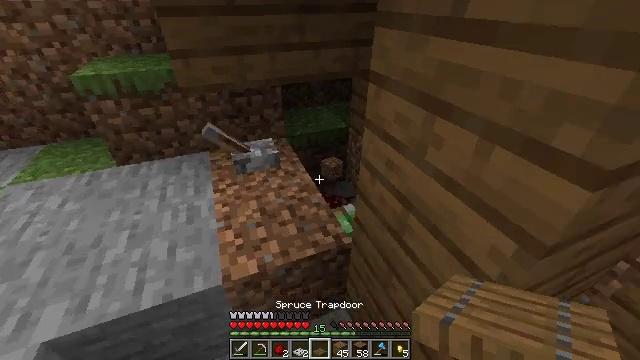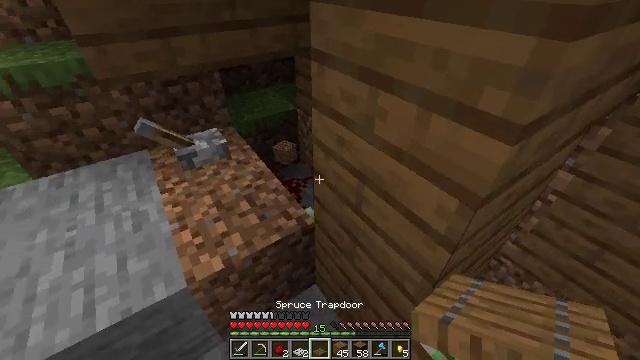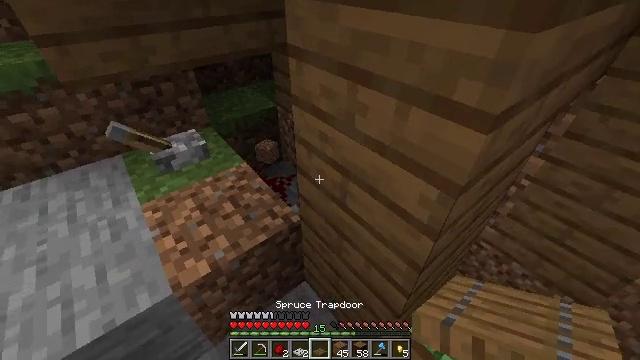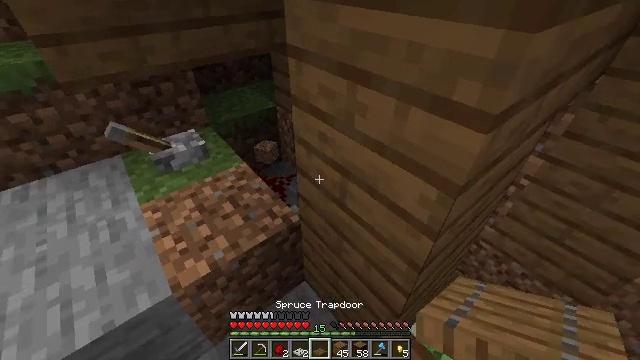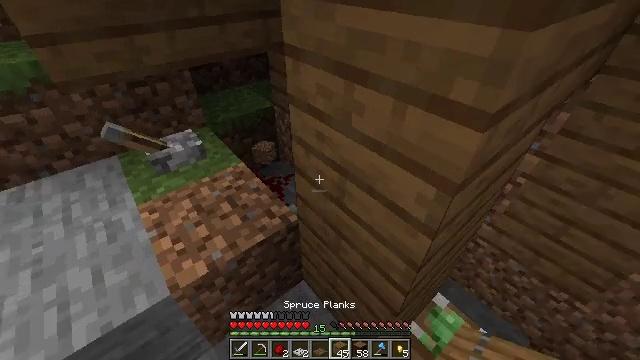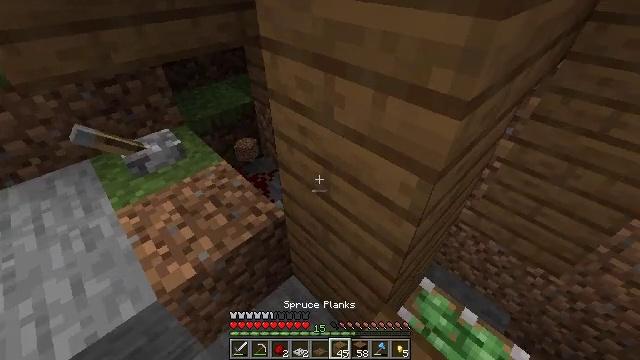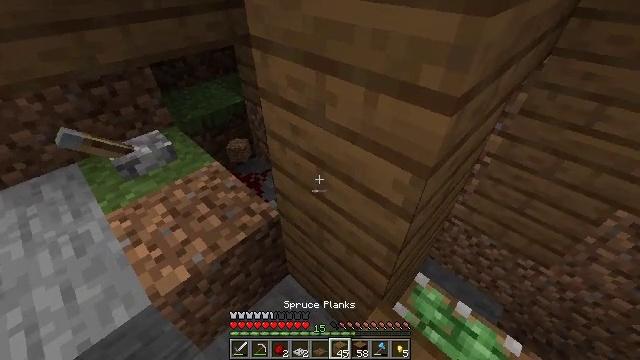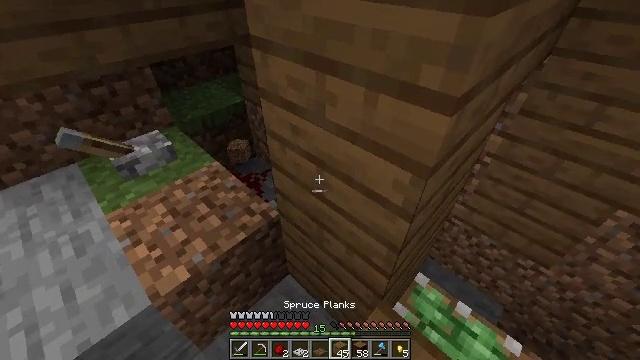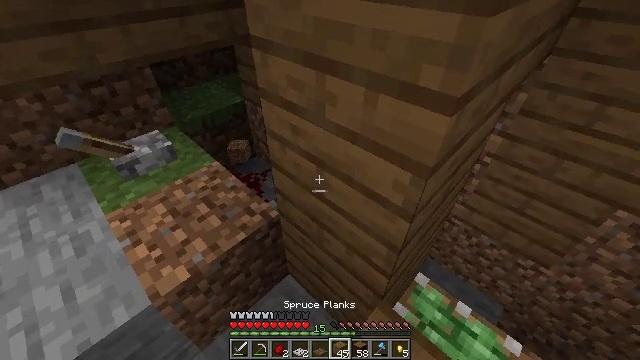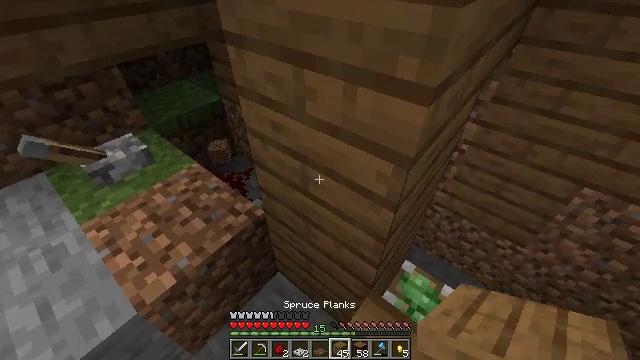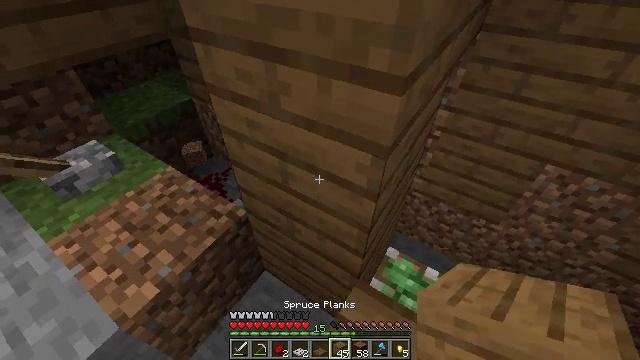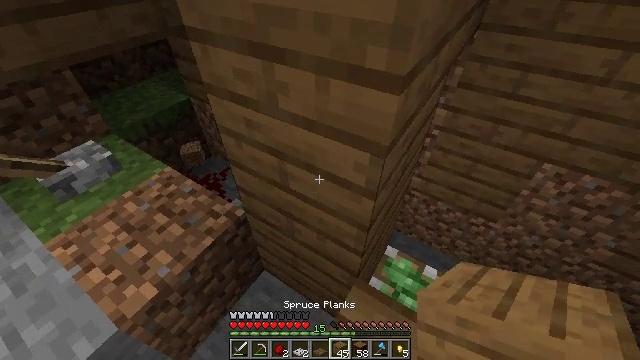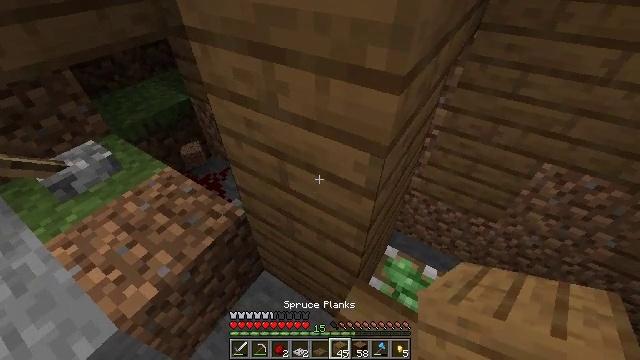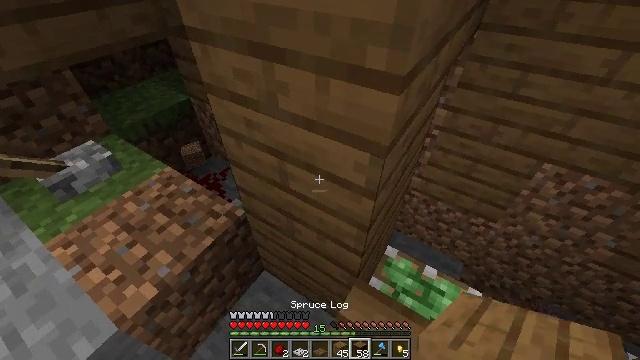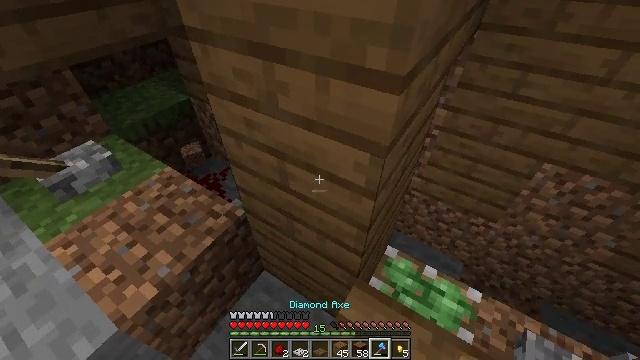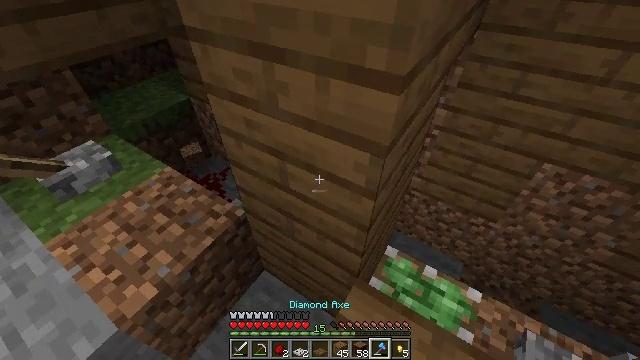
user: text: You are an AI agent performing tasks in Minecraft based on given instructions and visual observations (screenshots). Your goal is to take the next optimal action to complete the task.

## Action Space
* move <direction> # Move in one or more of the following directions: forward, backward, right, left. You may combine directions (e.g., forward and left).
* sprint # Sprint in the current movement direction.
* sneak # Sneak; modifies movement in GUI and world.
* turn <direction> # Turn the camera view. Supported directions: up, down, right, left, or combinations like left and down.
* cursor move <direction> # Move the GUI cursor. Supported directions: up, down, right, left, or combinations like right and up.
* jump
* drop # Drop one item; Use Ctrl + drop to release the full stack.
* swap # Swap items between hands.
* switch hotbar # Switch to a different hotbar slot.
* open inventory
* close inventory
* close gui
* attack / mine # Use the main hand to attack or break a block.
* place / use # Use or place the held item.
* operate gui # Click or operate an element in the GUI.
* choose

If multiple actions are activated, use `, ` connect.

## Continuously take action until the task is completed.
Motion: motion action
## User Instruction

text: Retrieve the lever from the wall.
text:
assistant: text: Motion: turn right and down
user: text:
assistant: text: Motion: turn right
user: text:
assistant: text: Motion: no_op
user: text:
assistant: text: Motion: no_op
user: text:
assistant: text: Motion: turn right and down
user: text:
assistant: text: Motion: turn right
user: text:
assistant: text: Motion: no_op
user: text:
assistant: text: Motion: no_op
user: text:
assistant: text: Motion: turn right and down
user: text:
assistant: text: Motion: turn right and down
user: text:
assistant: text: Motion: no_op
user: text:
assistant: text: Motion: no_op
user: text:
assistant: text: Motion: no_op
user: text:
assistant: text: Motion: no_op
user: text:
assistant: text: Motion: no_op
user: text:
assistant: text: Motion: no_op
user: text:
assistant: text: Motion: no_op
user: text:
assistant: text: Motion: no_op
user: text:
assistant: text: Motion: no_op
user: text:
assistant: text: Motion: no_op
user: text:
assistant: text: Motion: no_op
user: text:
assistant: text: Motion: turn right and down
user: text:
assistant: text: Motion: turn right and down
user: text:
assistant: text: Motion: turn right and down
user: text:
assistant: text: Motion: turn right and down
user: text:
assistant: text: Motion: turn right and down
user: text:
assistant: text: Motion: turn right and down
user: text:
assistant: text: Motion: turn right and down
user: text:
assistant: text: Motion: no_op
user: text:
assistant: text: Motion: turn left and up